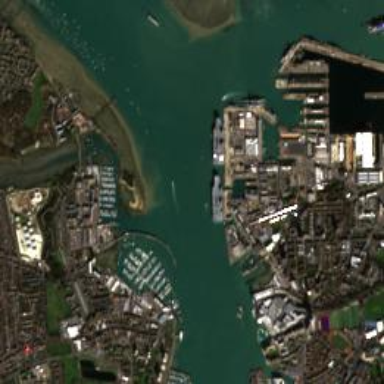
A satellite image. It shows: Man-made quay.